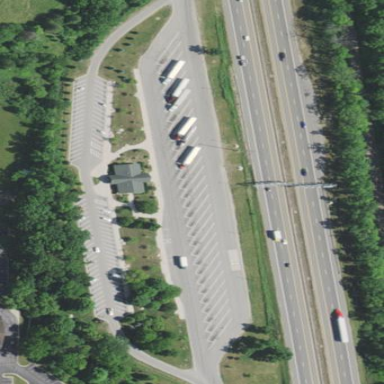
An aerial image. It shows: Rest area on the road.